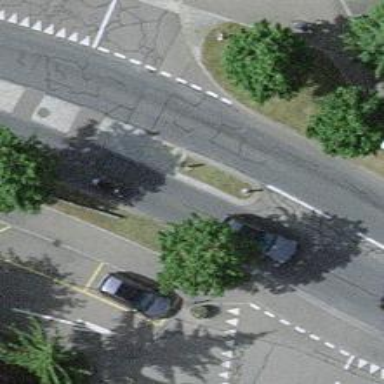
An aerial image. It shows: Secondary road with separate asphalt sidewalks.